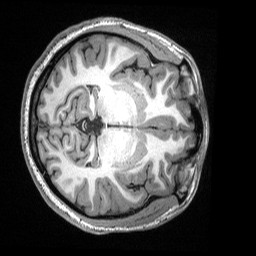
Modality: T1w
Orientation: axial
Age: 17
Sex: female